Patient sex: F
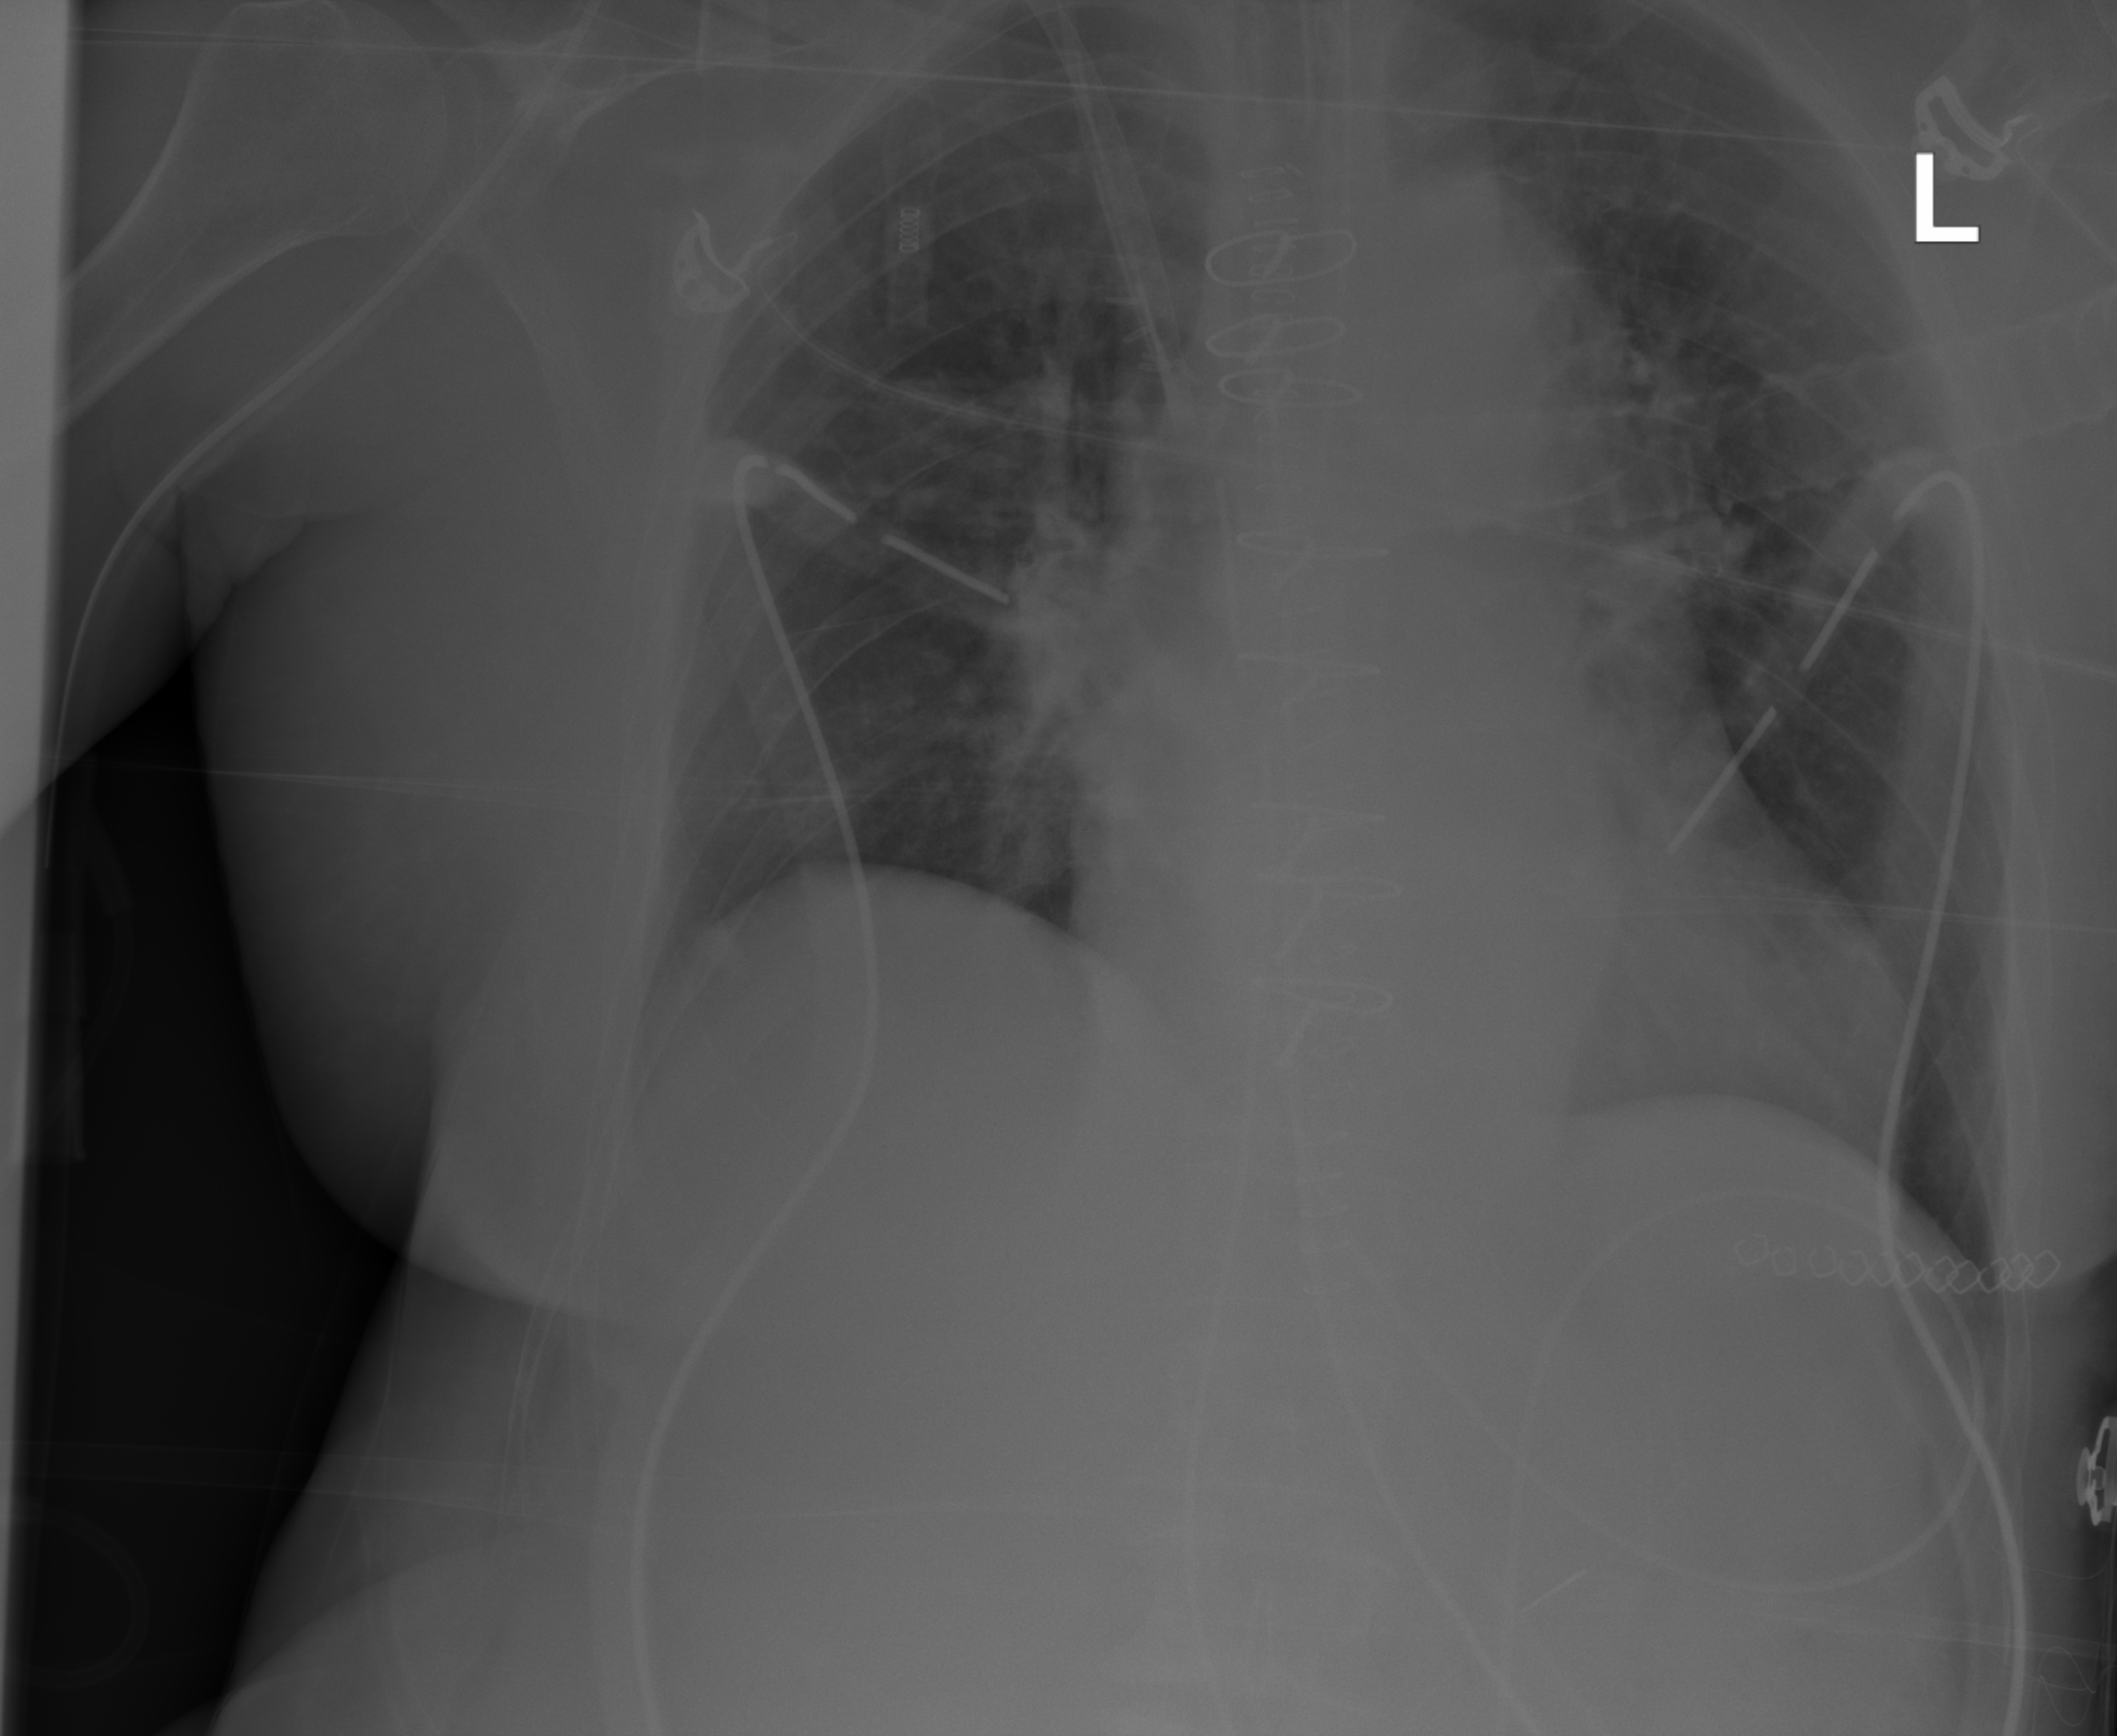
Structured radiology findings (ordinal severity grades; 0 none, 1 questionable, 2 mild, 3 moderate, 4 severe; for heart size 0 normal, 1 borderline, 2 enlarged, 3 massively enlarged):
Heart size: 2
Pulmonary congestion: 2
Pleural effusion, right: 0
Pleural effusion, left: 0
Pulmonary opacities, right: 0
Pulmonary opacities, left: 0
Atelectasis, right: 0
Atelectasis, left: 0